【题型】填空题　【知识点】平面几何　【难度】easy
如图，将三角形$ABC$绕点$O$旋转得到三角形$A'B'C'$，且$\angle AOB=30^\circ$，$\angle AOB'=20^\circ$，则：

(1) 点$B$的对应点是$\underline{\quad\quad}$．
(2) 线段$OB$的对应线段是$\underline{\quad\quad}$．
(3) 线段$AB$的对应线段是$\underline{\quad\quad}$．
(4) $\angle AOB$的对应角是$\underline{\quad\quad}$．
(5) 三角形$ABC$旋转的角度是$\underline{\quad\quad}$．

\vspace{0.2cm}
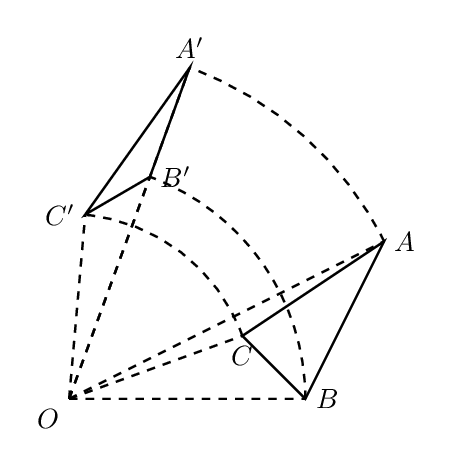
【解答】

\noindent \textbf{【答案】}
(1) 点$B'$
(2) $OB'$
(3) $A'B'$
(4) $\angle A'OB'$
(5) $50^\circ$

\vspace{0.2cm}
\noindent \textbf{【分析】} 根据旋转的定义和性质求解即可．

\vspace{0.2cm}
\noindent \textbf{【详解】}
(1) 解：点$B$的对应点是点$B'$，
故答案为：点$B'$；

(2) 解：线段$OB$的对应线段是$OB'$，
故答案为：$OB'$；

(3) 解：线段$AB$的对应线段是$A'B'$，
故答案为：$A'B'$；

(4) 解：$\angle AOB$的对应角是$\angle A'OB'$，
故答案为：$\angle A'OB'$；

(5) 解：三角形$ABC$旋转的角度是$\angle BOB'=\angle AOB+\angle AOB'=30^\circ+20^\circ=50^\circ$，
故答案为：$50^\circ$．

\vspace{0.2cm}
\noindent \textbf{【点睛】} 本题考查作图-旋转变换、旋转的定义和性质，熟练掌握旋转的定义和性质是解题的关键．